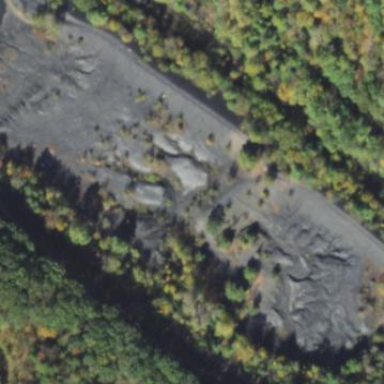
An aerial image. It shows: Quarry area.